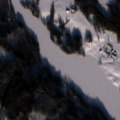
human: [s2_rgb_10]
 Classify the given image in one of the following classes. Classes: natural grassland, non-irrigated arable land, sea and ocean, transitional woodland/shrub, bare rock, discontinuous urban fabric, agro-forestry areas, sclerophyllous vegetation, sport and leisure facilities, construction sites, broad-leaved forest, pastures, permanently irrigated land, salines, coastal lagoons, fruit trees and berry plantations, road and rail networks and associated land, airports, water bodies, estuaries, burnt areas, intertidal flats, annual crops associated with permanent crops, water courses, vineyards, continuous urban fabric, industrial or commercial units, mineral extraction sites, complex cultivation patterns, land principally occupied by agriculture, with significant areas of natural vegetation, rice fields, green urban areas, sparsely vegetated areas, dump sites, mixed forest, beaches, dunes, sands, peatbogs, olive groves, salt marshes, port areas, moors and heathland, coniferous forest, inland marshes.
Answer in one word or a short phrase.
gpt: land principally occupied by agriculture, with significant areas of natural vegetation, coniferous forest, mixed forest, water bodies